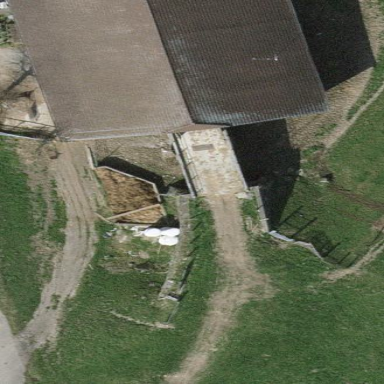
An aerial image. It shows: Farmyard area.